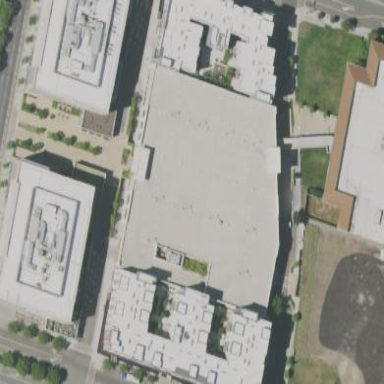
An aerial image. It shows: Multi-storey parking building with flat gray roof.